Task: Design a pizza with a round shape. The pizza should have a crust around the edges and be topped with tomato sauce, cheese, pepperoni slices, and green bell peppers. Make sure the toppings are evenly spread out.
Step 409:
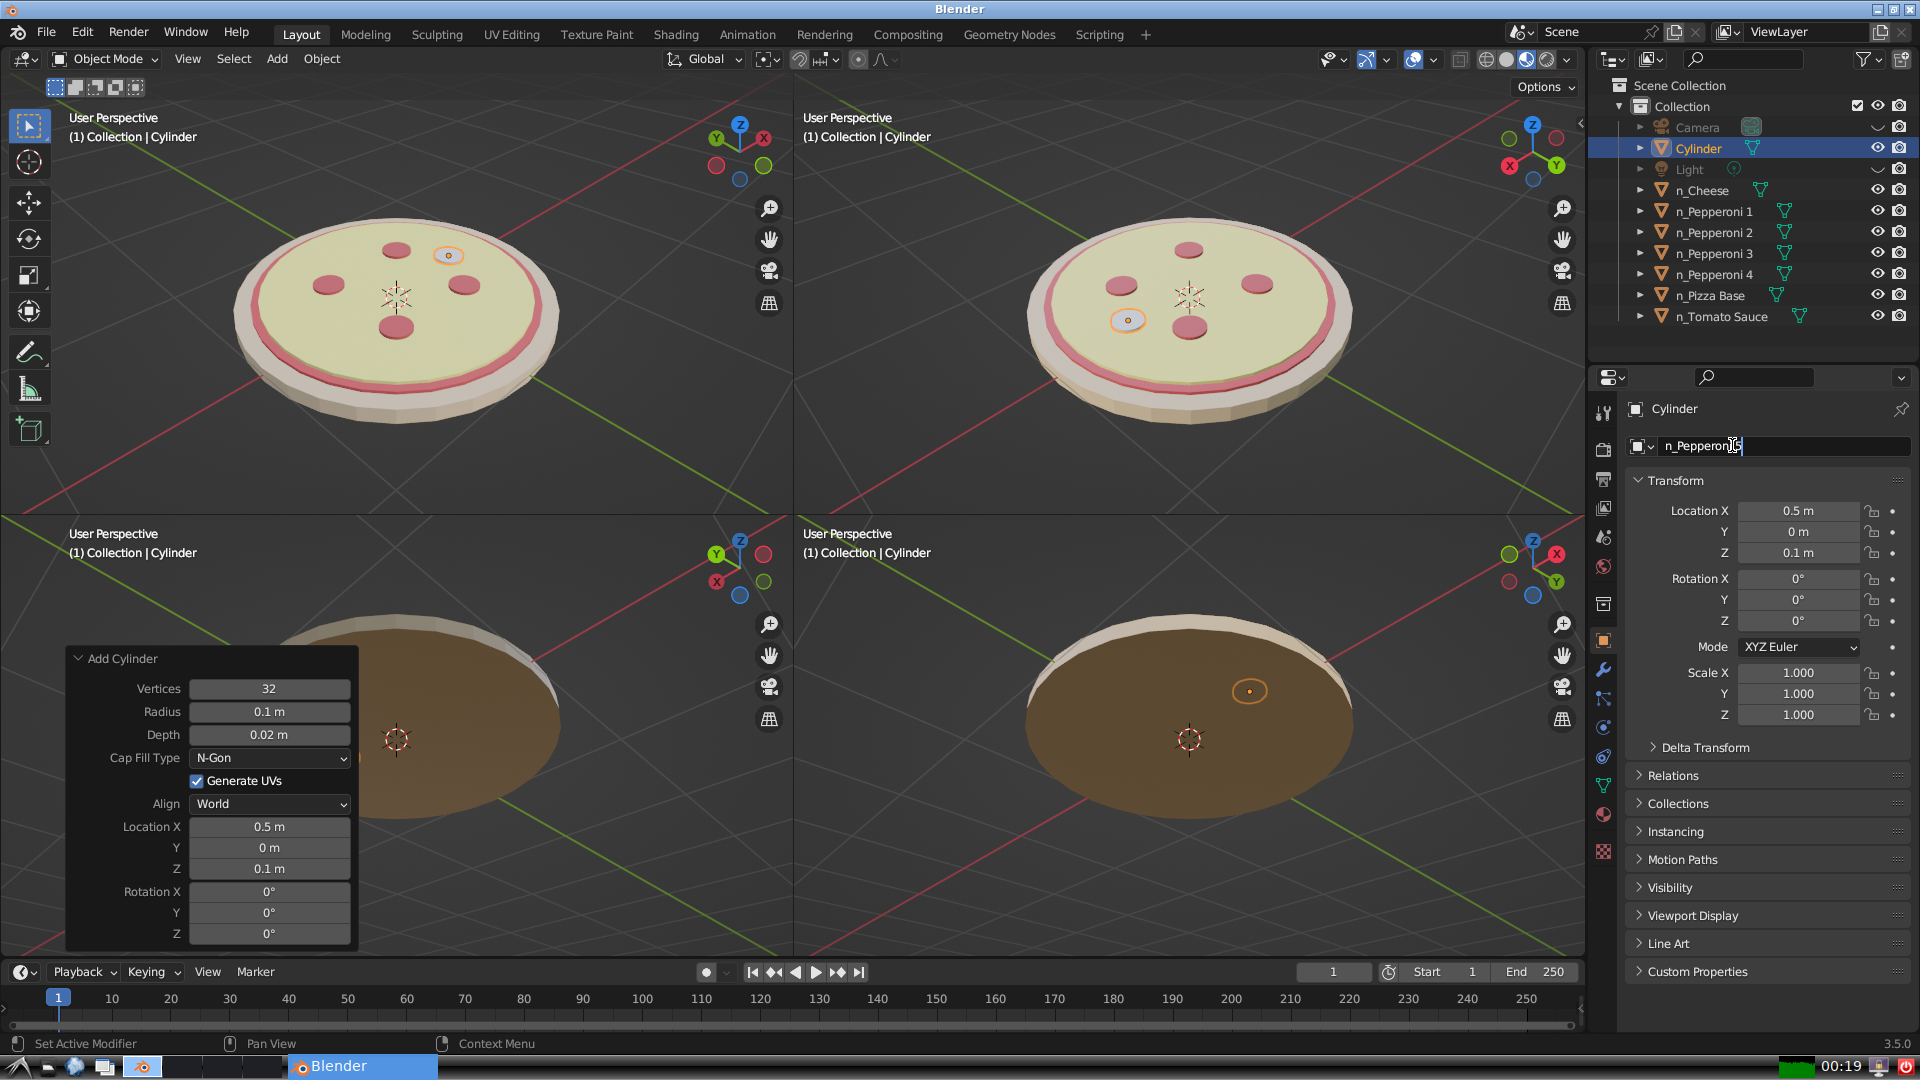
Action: {"key_press": ['Return']}